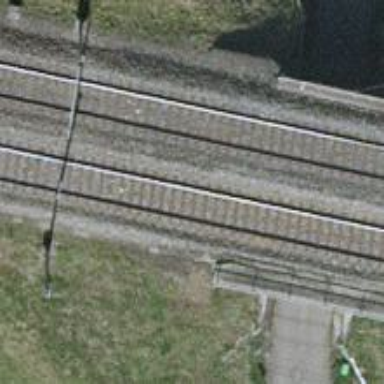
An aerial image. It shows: Railway bridge with electrified contact line. There is one track on the bridge.